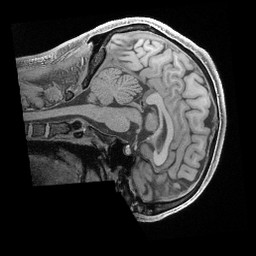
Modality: T1w
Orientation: sagittal
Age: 39
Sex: male
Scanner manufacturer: siemens
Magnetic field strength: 3 T
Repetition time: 2.4 s
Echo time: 0.00241 s